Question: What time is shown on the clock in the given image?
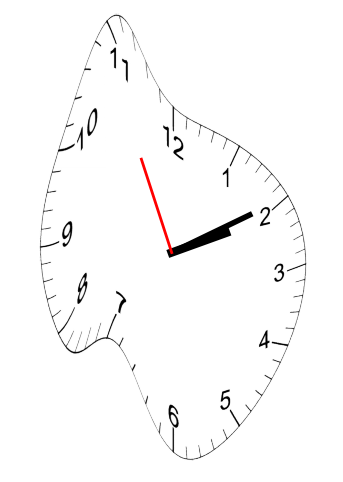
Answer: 02:09:55